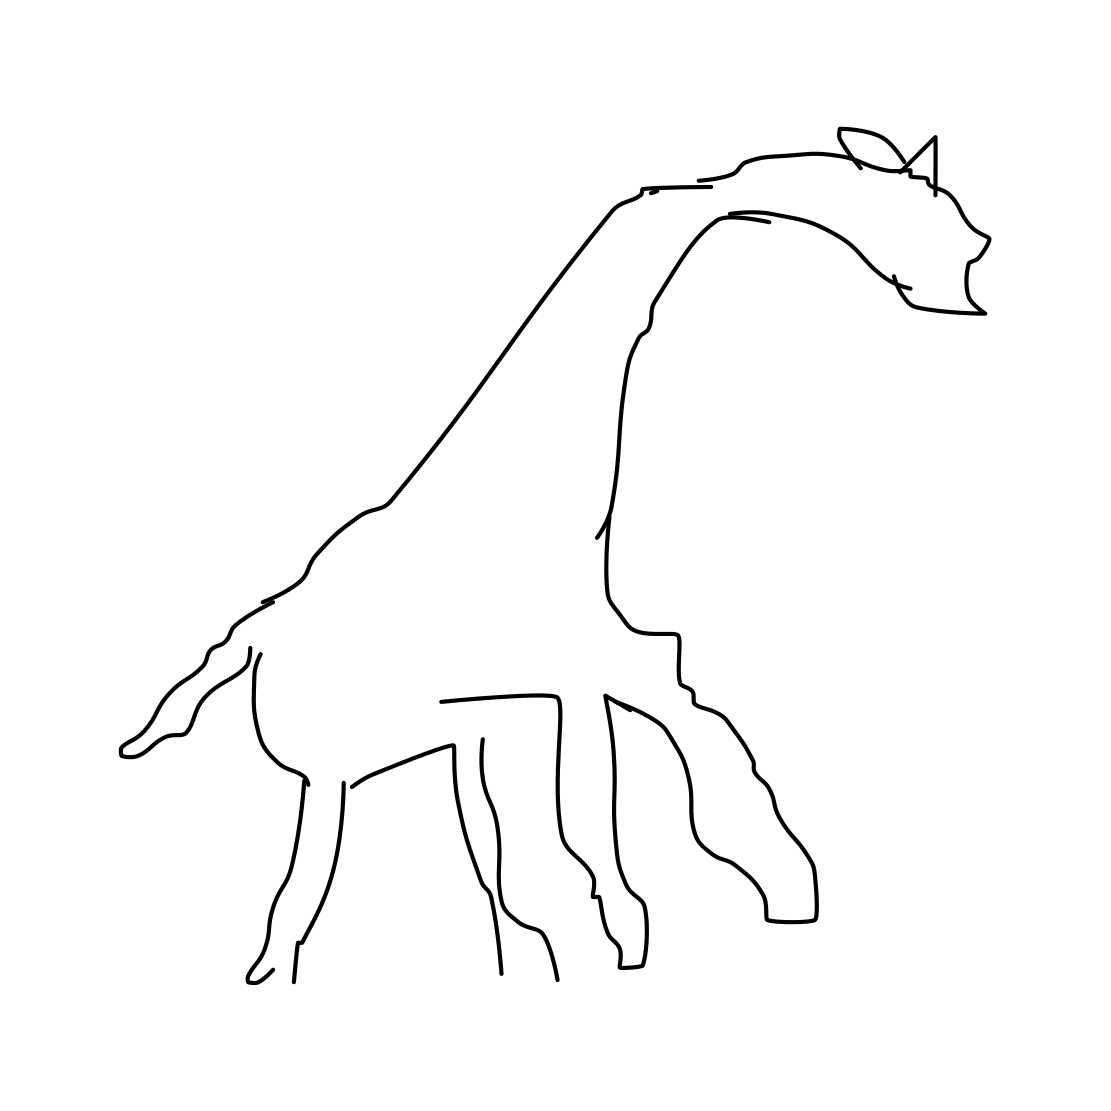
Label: giraffe